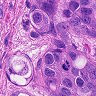
Metastatic tissue present: yes